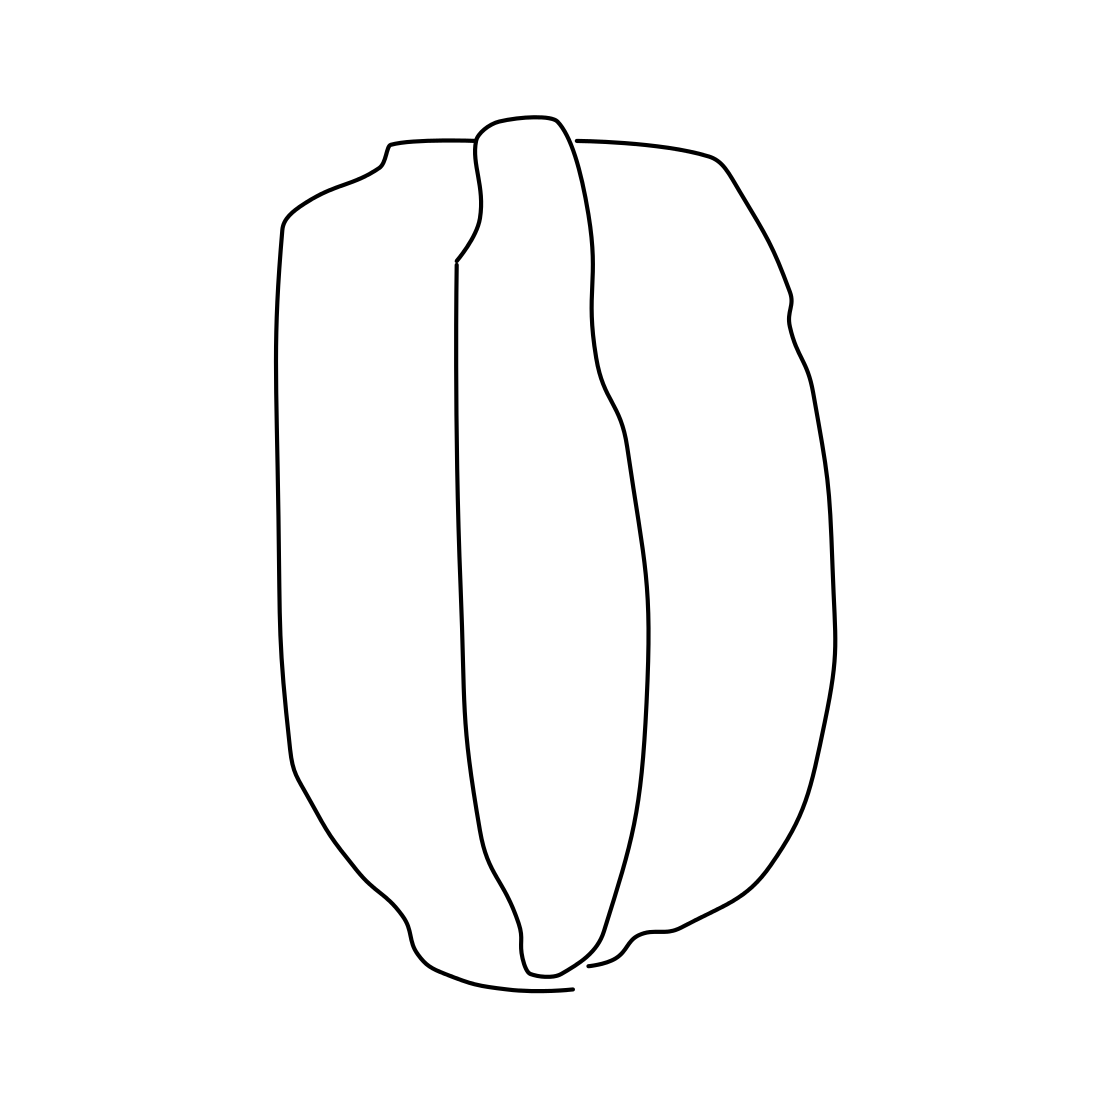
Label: hot-dog